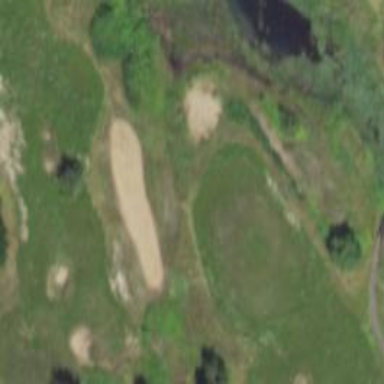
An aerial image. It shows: Golf hole.